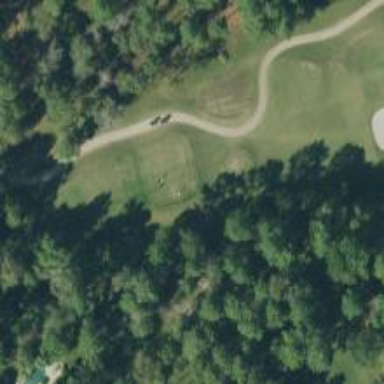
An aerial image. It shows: Golf tee.